Question: I am not realy a php programmer myself, so any help would be appreciated.
I run a website on cms e107.
Now I have installed a menu plugin called "Recent news menu"
This will display the latest news articles in the selected menu area on the site.
Now my problem is that it also displays news that is set to "Not display" (see picture)

Can anyone help how to get this not displayed?
Here is all the code:
'''
<?php
global $sql2, $tp;
$caption = "Recent news";
$no_news = "No news items";
$eol_separator = "</td></tr>";
$sol_separator = "<tr><td style='width:0%;text-align:left;'>";
$qry = "SELECT news_id, news_title FROM #news WHERE news_render_type = 0 ORDER BY news_id DESC LIMIT 0,5";
if($sql2->db_Select_gen($qry))
{
$n_text = "<table style='width:100%;'>";
while ($row = $sql2->db_Fetch())
{
$title = $tp->toHTML($row['news_title']);
$n_text .=$sol_separator ."<a href='".e_HTTP."news.php?item.".$row['news_id']."'>".$title."</a>".$eol_separator;
}
$n_text .= "</table>";
}
else
{
$n_text = $no_news;
}
$ns->tablerender($caption, $n_text);
'''
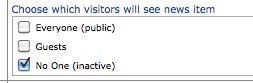
Answer: Since the code of this plugin doesn't look very good in general, I guess you might not want to use this plugin and look for a better one... but in case you want to use this plugin you could adjust the db query so that the items, which are not ment to be displayed are not selected. Something like this:
'''
$qry = "SELECT news_id, news_title
FROM #news
WHERE news_render_type = 0
AND display = 1
ORDER BY news_id DESC
LIMIT 0,5";
'''
Depending on how the display information is stored, you might need to make it 'AND display > 0'.